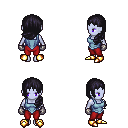
a pixel art fantasy rpg character, female body template, dark elf, purple skin, blue vest, red pants, raven left-swept hairstyle, metal gloves, gold boots, four views (front, back, left, right), 2x2 character sprite sheet, small pixel art, hard edges, no anti-aliasing